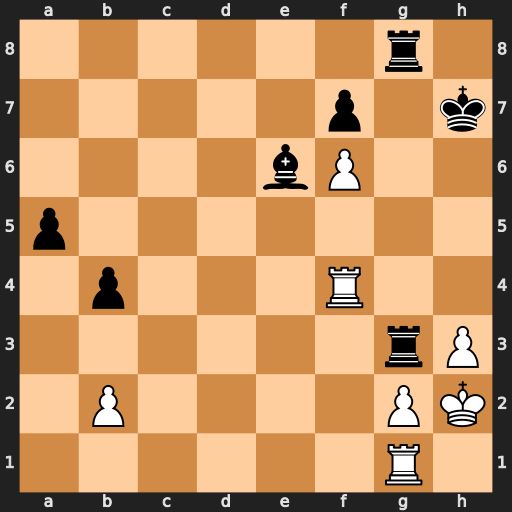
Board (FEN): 6r1/5p1k/4bP2/p7/1p3R2/6rP/1P4PK/6R1
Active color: w
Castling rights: -
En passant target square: -
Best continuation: Rh4+ Kg6 Kxg3